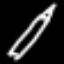
Label: pencil